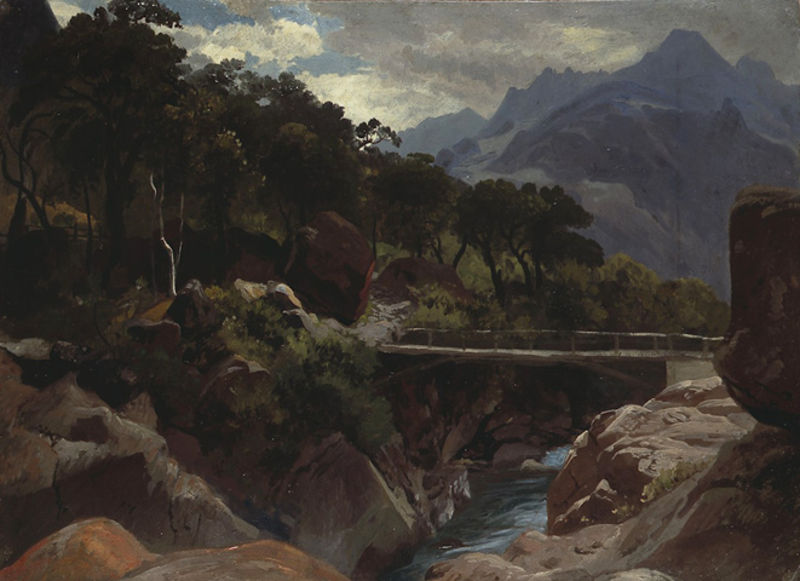
Titel: Schweizer Gebirgsfluß mit Steg
Künstler: Johann Wilhelm Schirmer
Standort: Karlsruhe
Institution: Staatliche Kunsthalle Karlsruhe
Schlagwörter: baum, berg, blau, dunkel, felsen, gemälde, gestein, himmel, laub, mann, schatten, wasser, weiß, wolken, aquarell, bäume, fluss, grün, impressionismus, landschaft, ocker, see, ufer, abend, braun, grau, hintergrund, holz, licht, nacht, schwarz, zeichnung, gras, rot, weg, wolke, zaun, malerei, stein, steine, öl, bach, ferne, natur, stamm, brücke, busch, büsche, sonne, sträucher, realismus, verbindung, wald, bewölkt, gischt, sommer, wellen, naturalismus, moderne, berge, fels, gebirge, gipfel, vegetation, berglandschaft, geröll, massiv, schlucht, idylle, romantik, naturgewalt, steg, stämme, wild, geländer, stimmung, tiefe, courbet, übergang, findlinge, alpen, schlicht, leinwand, landschaftsbild, gebirgsbach, wäldchen, atmosphäre, gebirgslandschaft, bergmassiv, corot, wildbach, schroff, llandschaft, bergwald, berglandschafzz, berglandschafz, eiswasser, brfücke, nixbach, brücke steine, naturerlebnis, impressionismus#berg, naturgewalg